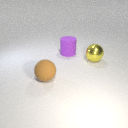
large yellow metal sphere behind large brown rubber sphere